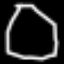
Label: octagon